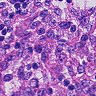
Metastatic tissue present: no